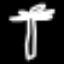
Label: palm tree